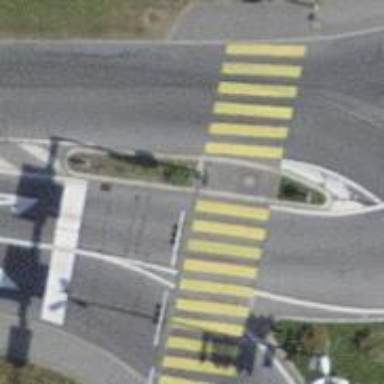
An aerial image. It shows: Kerb barrier.